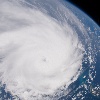
Label: cloud